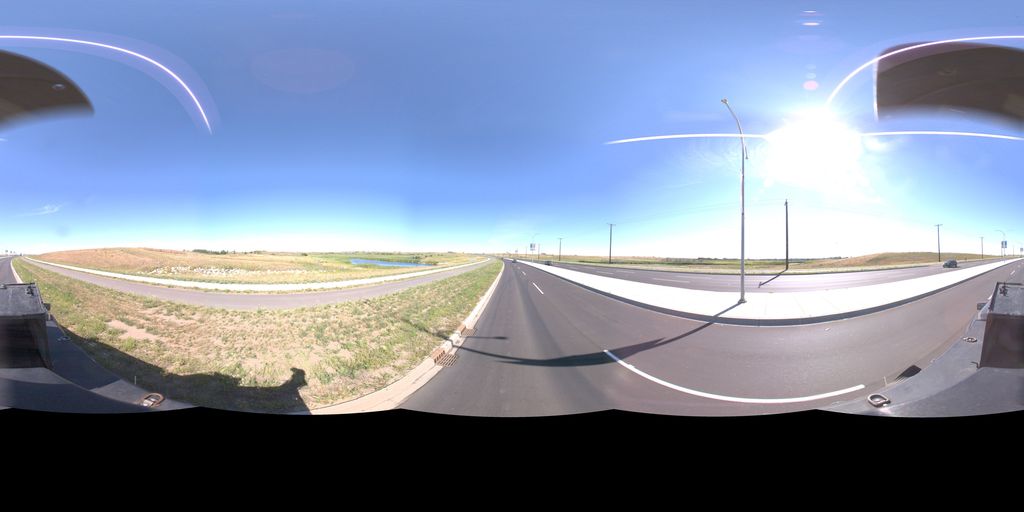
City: saskatoon